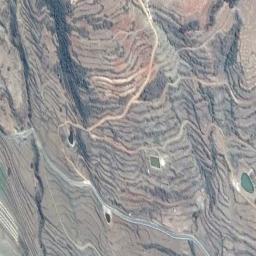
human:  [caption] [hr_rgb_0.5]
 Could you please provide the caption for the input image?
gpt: Most terraces are planted with crops .

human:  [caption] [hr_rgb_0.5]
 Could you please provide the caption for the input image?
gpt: The bare terrace is next to some trees .

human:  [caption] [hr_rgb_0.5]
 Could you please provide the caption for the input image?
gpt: Many green plants are on the terrace .

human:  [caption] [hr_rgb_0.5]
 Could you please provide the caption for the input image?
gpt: A large layer of brown and green mixed terraces with several winding narrow paths .

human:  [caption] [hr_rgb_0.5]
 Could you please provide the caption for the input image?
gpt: There are several rivers go across the terraces .